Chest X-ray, PA view. Patient: 82 years old, sex F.
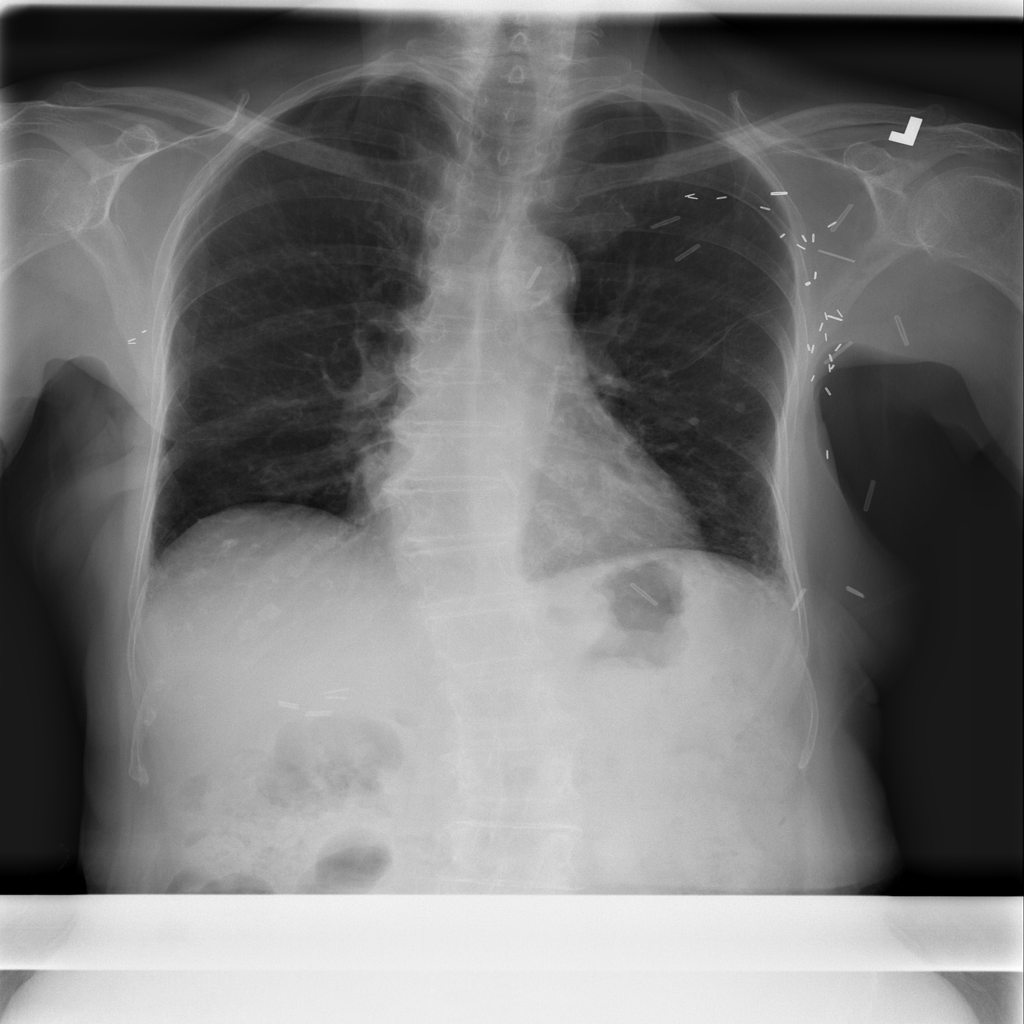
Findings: No Finding